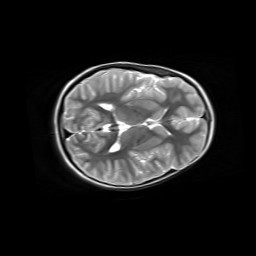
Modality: T2w
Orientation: axial
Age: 8
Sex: female
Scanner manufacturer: siemens
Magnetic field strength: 3 T
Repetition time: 6.8 s
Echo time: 0.084 s